Question: Is there a way to get rid of the warning:
> Unresolved reference 'DeviceManager' ...
for this kind of pattern?
'''
class DeviceManager:
""" Holds all devices and manages their distributed use. """
instance: Union[DeviceManager, None] = None # warning Unresolved reference 'DeviceManager'
@staticmethod
def get_instance() -> DeviceManager: # warning Unresolved reference 'DeviceManager'
""" Singleton instance. """
if DeviceManager.instance is None:
DeviceManager()
return cast(DeviceManager, DeviceManager.instance)
def __init__(self) -> None:
""" Create instance. """
if DeviceManager.instance is None:
DeviceManager.instance = self
else:
raise Exception("This class is a singleton!")
'''
Screenshot:

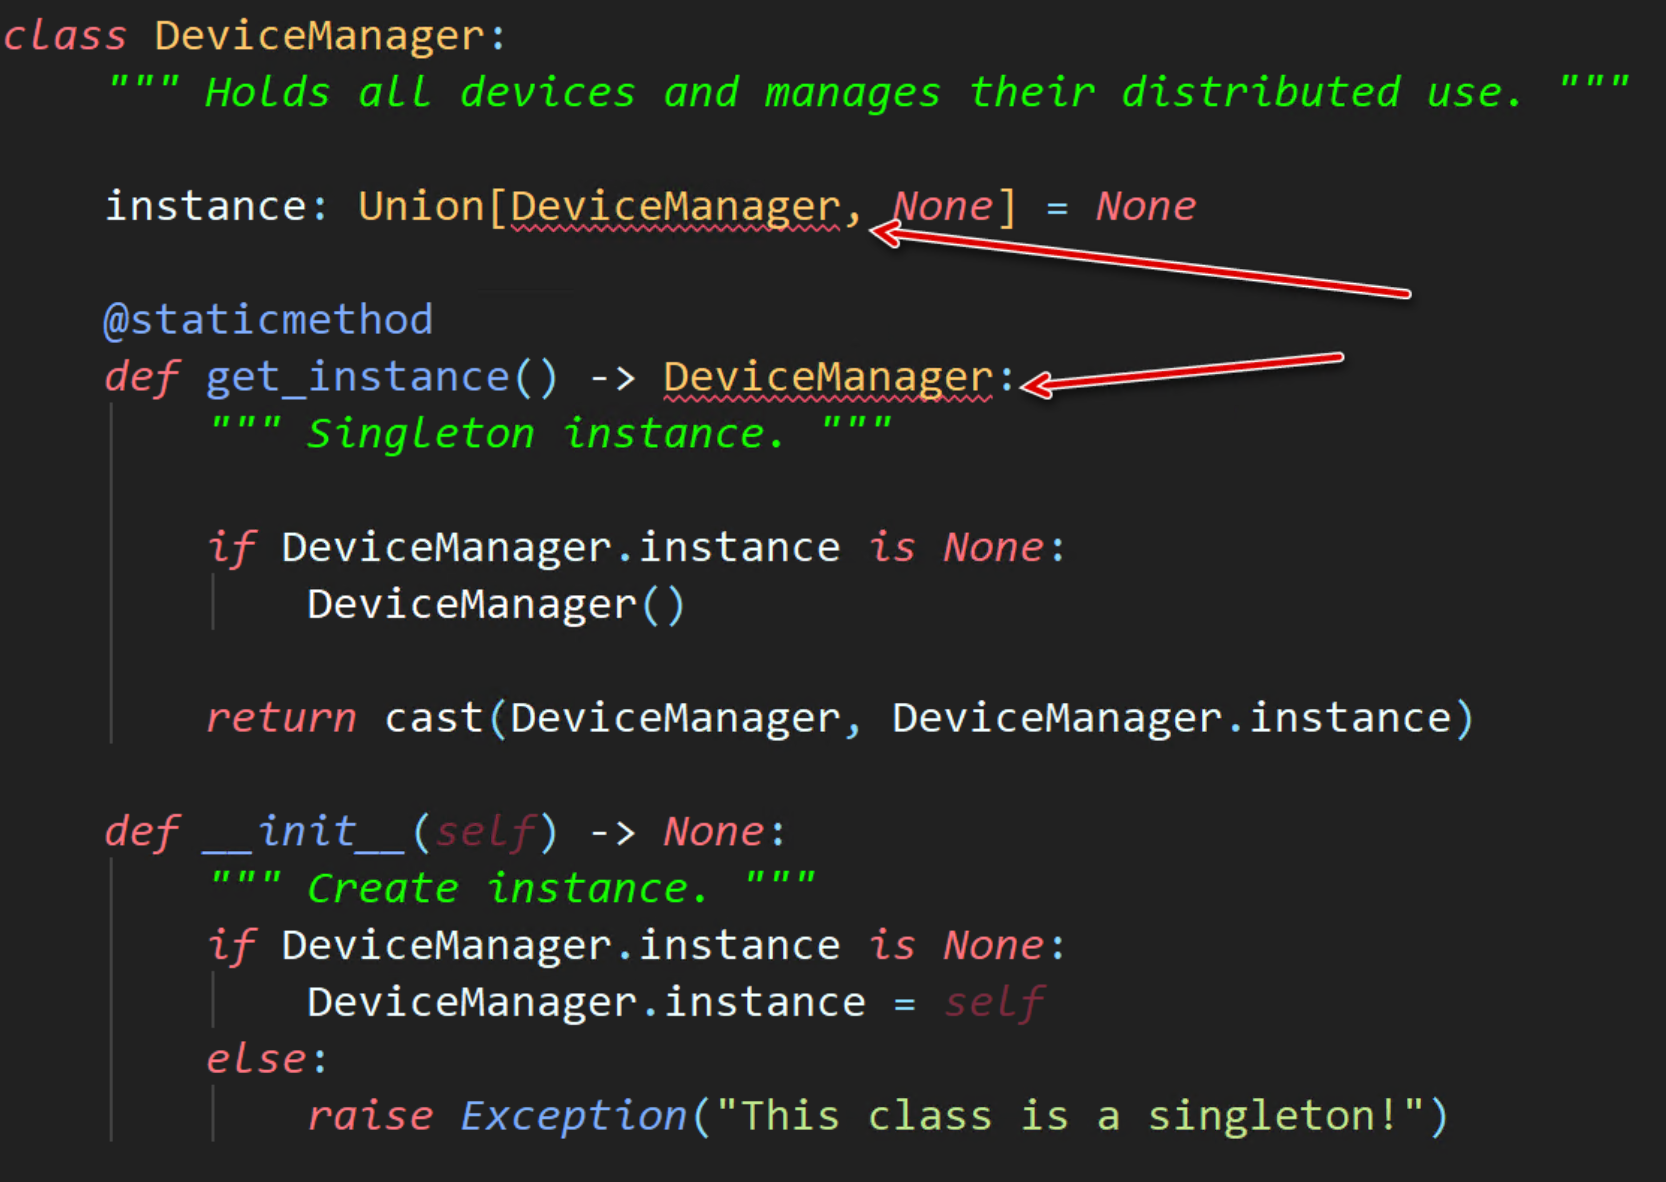
Answer: Yes, if you're using Python >= 3.7.
The issue is that while the class is being created, it doesn't exist, and so your type annotations point to something nonexistent.
To fix this, you can use 'from __future__ import annotations', which defers evaluation of such annotations till after the class is created.
See <URL> for more information.